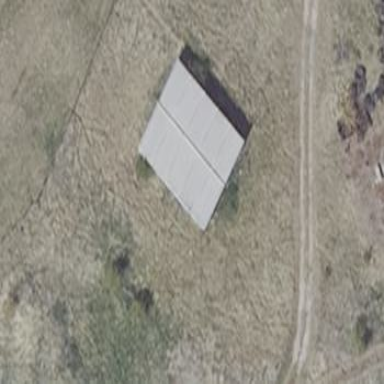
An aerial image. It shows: Farm auxiliary building.